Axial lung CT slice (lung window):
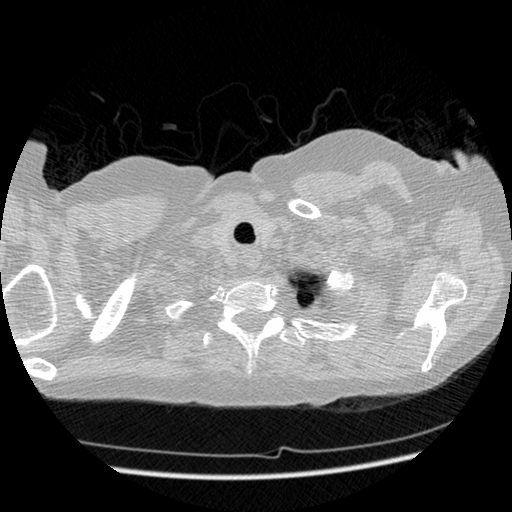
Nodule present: no